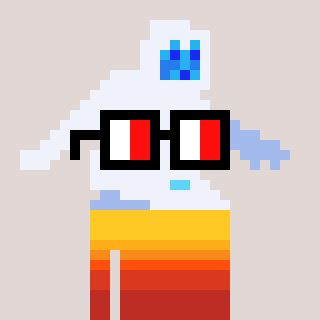
a pixel art character with square glasses with black frames and red eyes, a yeti-shaped head and a foggrey-colored body on a warm background